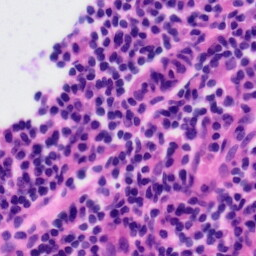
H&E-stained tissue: Tonsil